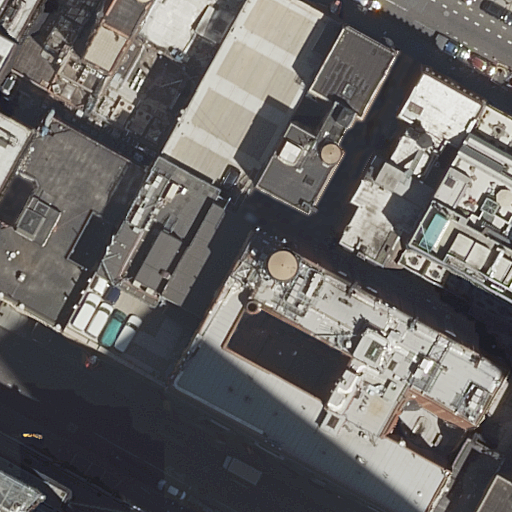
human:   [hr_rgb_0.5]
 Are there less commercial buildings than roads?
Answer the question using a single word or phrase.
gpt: yes

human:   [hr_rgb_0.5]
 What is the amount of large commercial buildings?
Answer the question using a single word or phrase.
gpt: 1

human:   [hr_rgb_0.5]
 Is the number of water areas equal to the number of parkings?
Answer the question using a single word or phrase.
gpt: no

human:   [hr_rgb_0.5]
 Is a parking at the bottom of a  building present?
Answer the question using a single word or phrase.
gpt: no

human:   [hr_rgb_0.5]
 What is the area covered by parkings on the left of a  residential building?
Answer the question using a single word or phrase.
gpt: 1773m2

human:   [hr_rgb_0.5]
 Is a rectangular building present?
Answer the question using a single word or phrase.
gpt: yes

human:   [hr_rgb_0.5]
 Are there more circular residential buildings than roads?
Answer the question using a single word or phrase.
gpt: no

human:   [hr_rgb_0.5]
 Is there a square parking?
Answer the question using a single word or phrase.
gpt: no

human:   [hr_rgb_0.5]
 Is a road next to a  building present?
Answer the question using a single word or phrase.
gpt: yes

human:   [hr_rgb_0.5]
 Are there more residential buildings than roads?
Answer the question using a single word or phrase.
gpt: yes

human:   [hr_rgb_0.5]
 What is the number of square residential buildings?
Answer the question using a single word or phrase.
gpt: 0

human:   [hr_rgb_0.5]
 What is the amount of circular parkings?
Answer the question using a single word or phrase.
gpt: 0

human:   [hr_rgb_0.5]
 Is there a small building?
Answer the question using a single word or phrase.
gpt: yes

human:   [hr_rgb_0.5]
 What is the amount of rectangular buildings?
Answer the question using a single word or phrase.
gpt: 6

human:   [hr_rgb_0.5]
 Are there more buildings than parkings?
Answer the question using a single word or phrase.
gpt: yes

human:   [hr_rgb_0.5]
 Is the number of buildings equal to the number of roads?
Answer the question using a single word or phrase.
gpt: no

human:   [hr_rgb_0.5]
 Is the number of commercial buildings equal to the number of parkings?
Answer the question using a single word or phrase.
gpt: yes

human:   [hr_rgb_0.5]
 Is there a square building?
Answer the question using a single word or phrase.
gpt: no

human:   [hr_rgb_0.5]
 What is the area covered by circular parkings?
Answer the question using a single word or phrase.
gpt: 0m2

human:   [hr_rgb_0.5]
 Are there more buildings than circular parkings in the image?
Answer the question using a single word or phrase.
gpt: yes

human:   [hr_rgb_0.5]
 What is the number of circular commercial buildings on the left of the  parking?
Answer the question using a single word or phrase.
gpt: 0

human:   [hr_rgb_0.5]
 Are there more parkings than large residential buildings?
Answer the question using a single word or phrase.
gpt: no

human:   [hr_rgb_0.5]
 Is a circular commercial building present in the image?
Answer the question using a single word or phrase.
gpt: no

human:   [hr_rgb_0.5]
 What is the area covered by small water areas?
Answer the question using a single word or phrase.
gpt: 0m2

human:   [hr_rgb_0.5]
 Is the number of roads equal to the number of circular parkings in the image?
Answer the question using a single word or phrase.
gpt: no

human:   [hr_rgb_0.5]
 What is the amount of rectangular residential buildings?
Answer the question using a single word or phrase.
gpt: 4

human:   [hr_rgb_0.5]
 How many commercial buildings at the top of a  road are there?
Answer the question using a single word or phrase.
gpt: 1

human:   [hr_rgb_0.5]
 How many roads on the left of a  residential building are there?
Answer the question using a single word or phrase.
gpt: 3

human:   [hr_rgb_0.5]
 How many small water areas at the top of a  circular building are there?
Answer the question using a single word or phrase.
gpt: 0

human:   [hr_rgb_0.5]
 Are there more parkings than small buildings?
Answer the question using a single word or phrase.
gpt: no

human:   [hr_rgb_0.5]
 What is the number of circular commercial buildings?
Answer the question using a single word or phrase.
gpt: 0

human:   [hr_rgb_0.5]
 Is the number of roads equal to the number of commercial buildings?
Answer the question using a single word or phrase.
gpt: no

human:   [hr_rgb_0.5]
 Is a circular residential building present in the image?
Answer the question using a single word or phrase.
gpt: no

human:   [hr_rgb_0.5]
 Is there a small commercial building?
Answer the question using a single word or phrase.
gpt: no

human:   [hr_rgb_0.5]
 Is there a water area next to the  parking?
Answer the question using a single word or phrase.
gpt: no

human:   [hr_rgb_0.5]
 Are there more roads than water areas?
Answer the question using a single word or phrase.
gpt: yes